Field crop: maize
Growth stage: 2
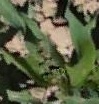
Species: maize